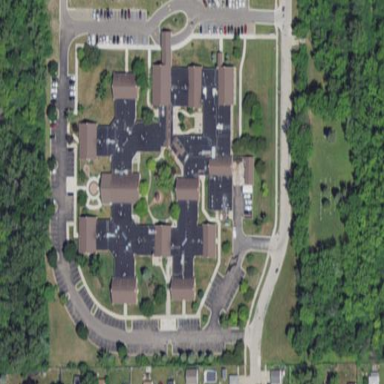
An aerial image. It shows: Nursing home.